Question: I am using Magento community ver1.6.1.0.
I found this state diagram on Magento wiki <URL>

My problem is the state switching as shown by bold red lines.
When a user goes away from my (merchant) site, the state is new (status=pending). But if the customer does not completes payment (at payment gateway), the status is still "pending", whereas it should be "pending_payment". In "pending_payment" state, staff will call the customer to ask for any trouble.
So my question is, why are state transitioning as per this diagram? Or am I missing something? How do I solve this? because it is hard to distinguish between COD "pending" and such "aborted" orders.
Thanks!
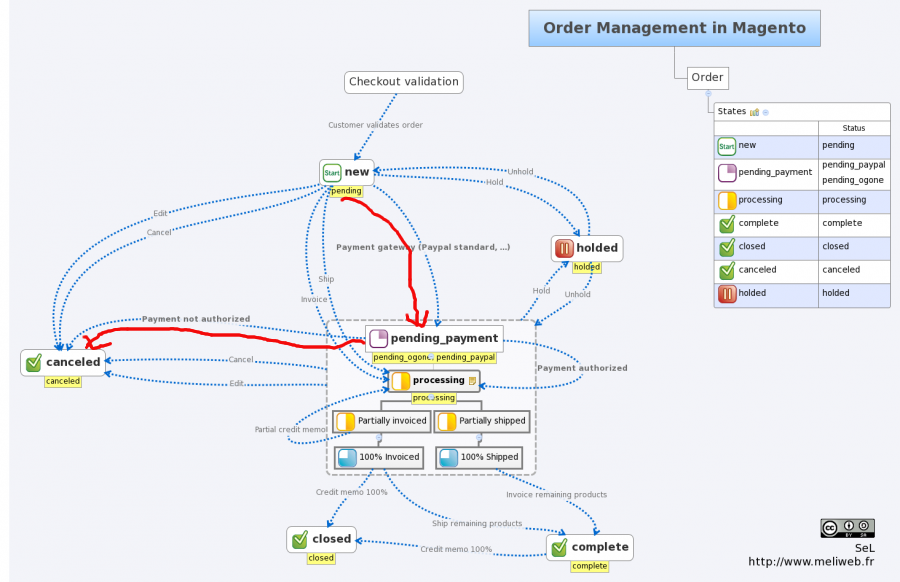
Answer: I added a cron job to change state from "pending" to "pending payment". It does the job, and can be configured to take care that new orders are not transitioned. Also a simple mail function can be added to notify the staff, when this transition is made.
The complete answer (by me) is here : <URL>